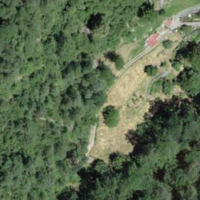
EUNIS habitat code: 41
Species observed at this site:
Primula veris